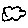
Label: cloud